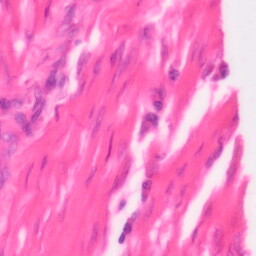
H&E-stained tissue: Colon